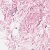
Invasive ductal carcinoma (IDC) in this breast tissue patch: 0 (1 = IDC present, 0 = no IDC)